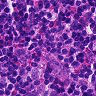
Metastatic tissue present: no